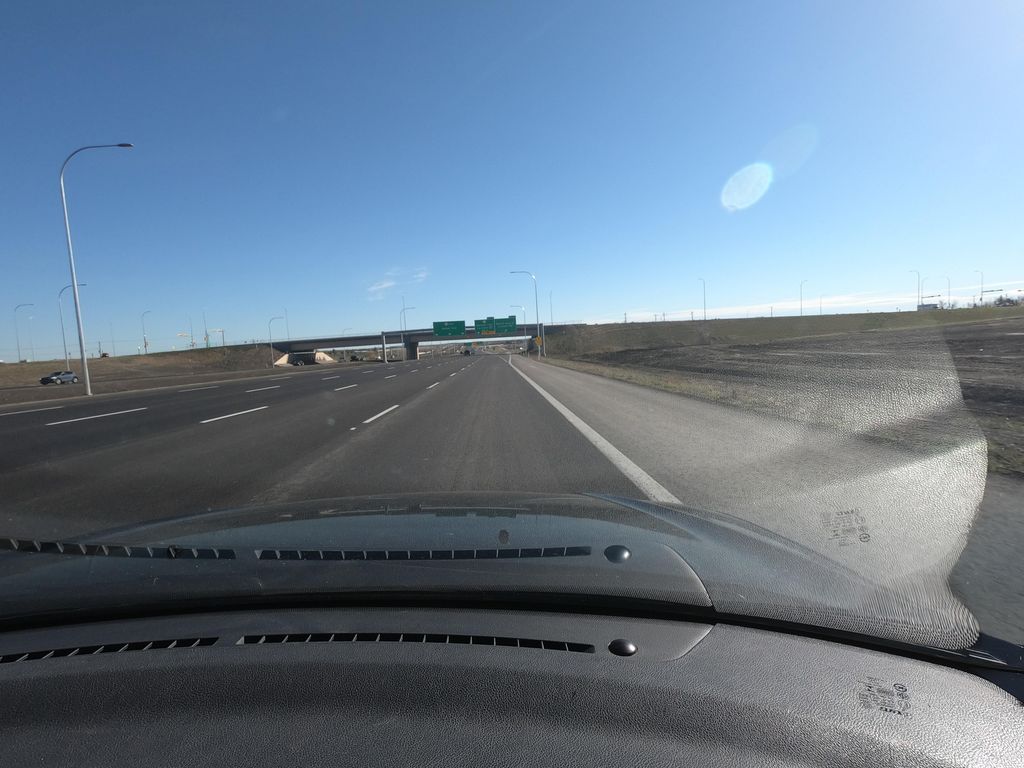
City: calgary